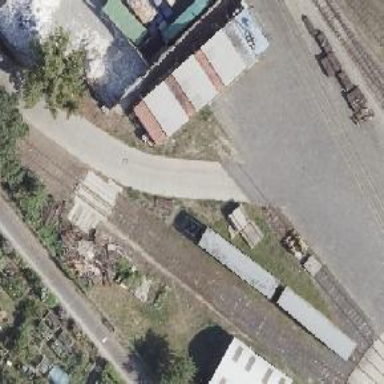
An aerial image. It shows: Railway level crossing.